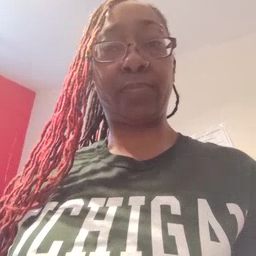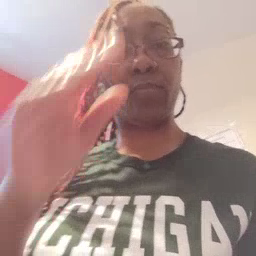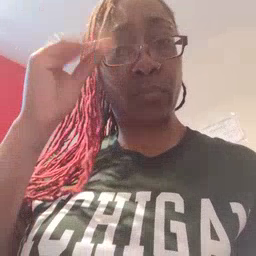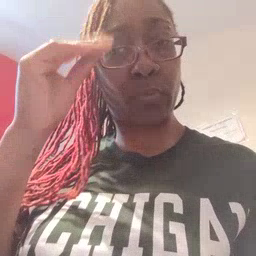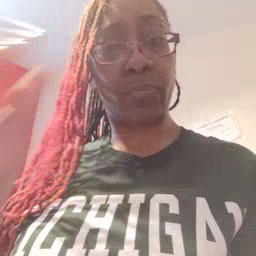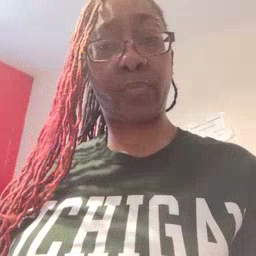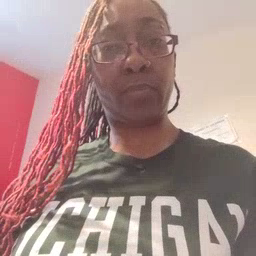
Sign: boy